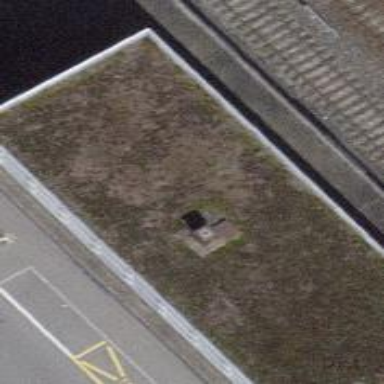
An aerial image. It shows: Train station building.